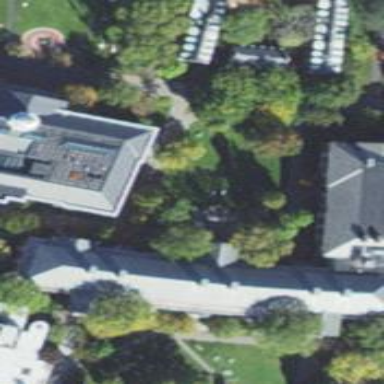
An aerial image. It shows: University.